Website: crate-barrel
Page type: customer-info-address
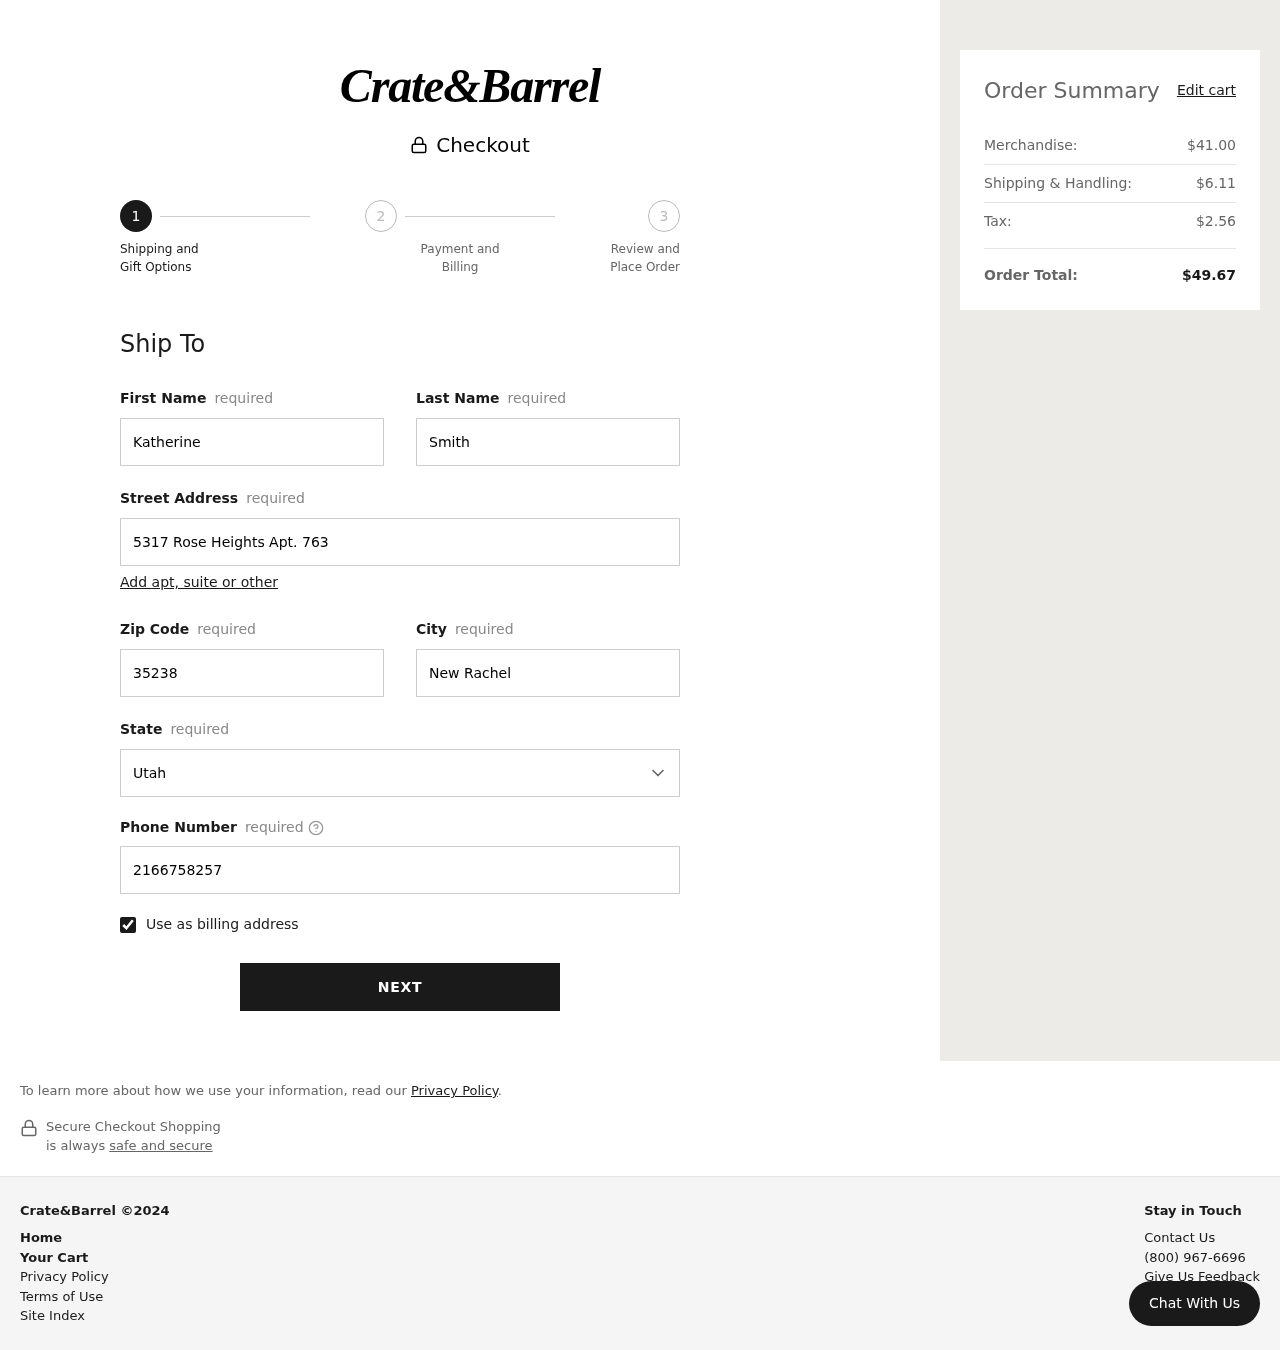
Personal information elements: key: PII_CITY
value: New Rachel
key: PII_FIRSTNAME
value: Katherine
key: PII_LASTNAME
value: Smith
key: PII_PHONE
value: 2166758257
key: PII_POSTCODE
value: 35238
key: PII_STATE
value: Utah
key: PII_STREET
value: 5317 Rose Heights Apt. 763
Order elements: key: ORDER_SUBTOTAL
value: $41.00
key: ORDER_SHIPPING_COST
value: $6.11
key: ORDER_TAX
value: $2.56
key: ORDER_TOTAL
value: $49.67